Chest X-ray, AP view. Patient: 66 years old, sex M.
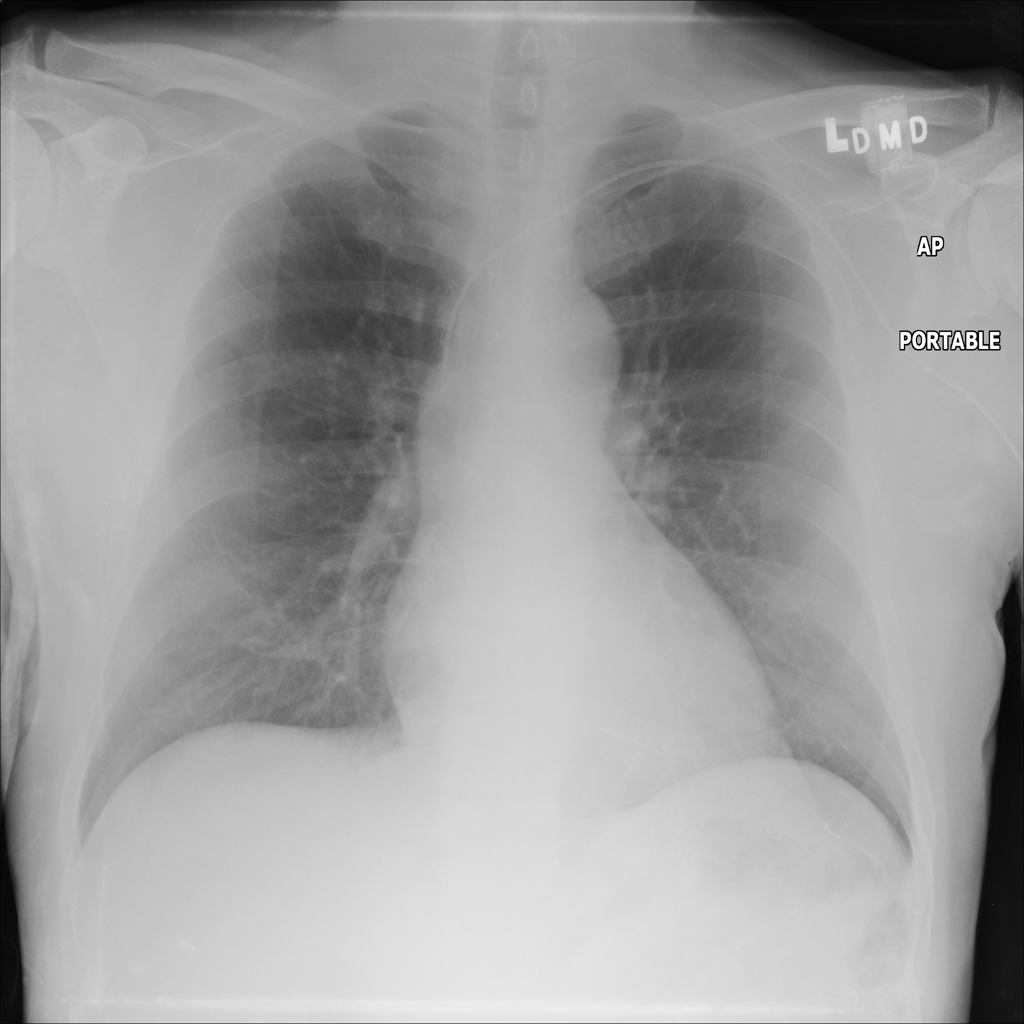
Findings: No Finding